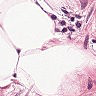
Metastatic tissue present: no